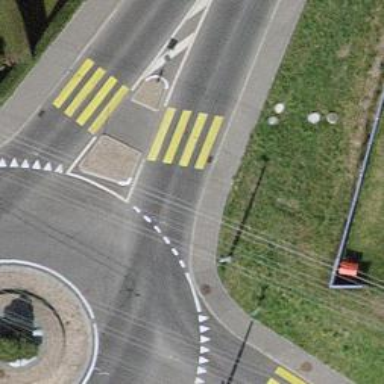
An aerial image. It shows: Marked crossing with pedestrian island.